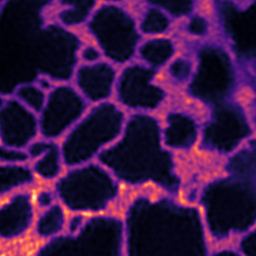
Label: Super-resolution ER image